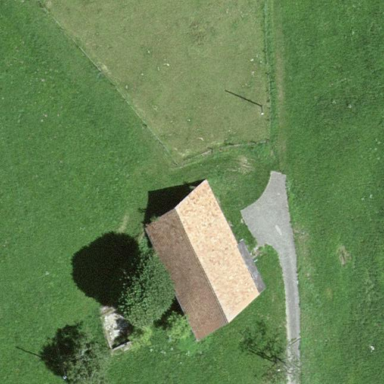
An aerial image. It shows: Barn.